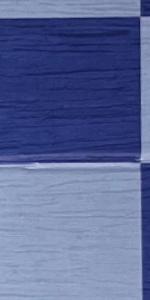
Label: Empty